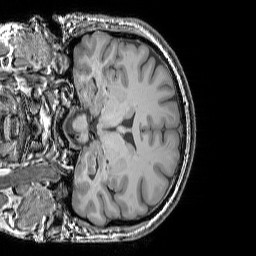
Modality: T1w
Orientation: coronal
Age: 38
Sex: male
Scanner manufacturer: siemens
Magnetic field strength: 3 T
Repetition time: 1.9 s
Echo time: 0.00444 s